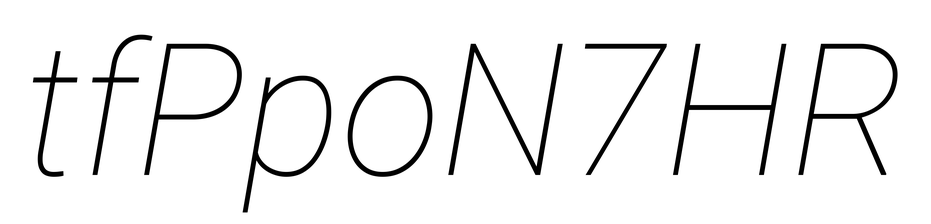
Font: Roboto-Italic_Thin_Italic